Field crop: maize
Growth stage: 2
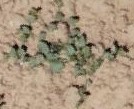
Species: convolvulus